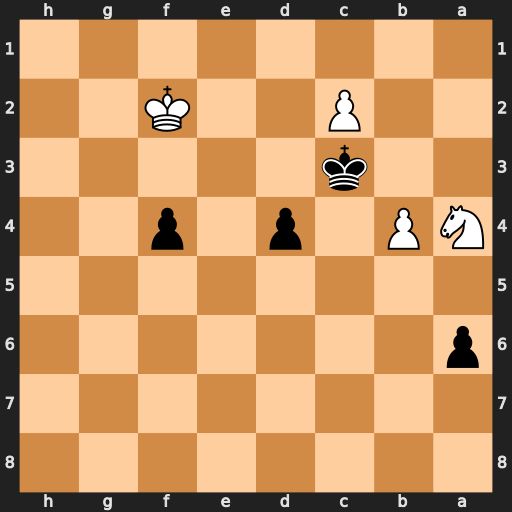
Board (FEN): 8/8/p7/8/NP1p1p2/2k5/2P2K2/8
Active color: b
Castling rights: -
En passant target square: -
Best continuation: Kxc2 Nc5 d3 Kf3 d2